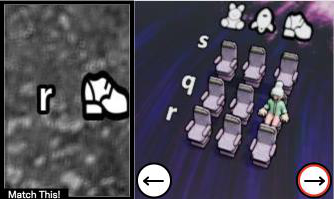
Task: seats
Answer: no